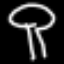
Label: mushroom